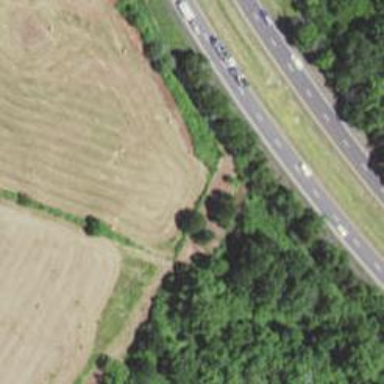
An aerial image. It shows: Culvert tunnel.